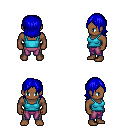
a pixel art fantasy rpg character, male body template, human, dark skin, teal pirate shirt, magenta pants, blue long bangs hairstyle, four views (front, back, left, right), 2x2 character sprite sheet, small pixel art, hard edges, no anti-aliasing